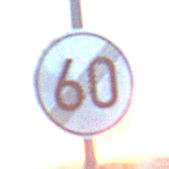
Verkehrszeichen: EndeGeschwindigkeit60
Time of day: SunriseSunset
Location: Outdoor (Beach)
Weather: PartlyCloudy
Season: NotSpecified
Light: Natural